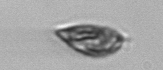
Label: Prorocentrum_triestinum